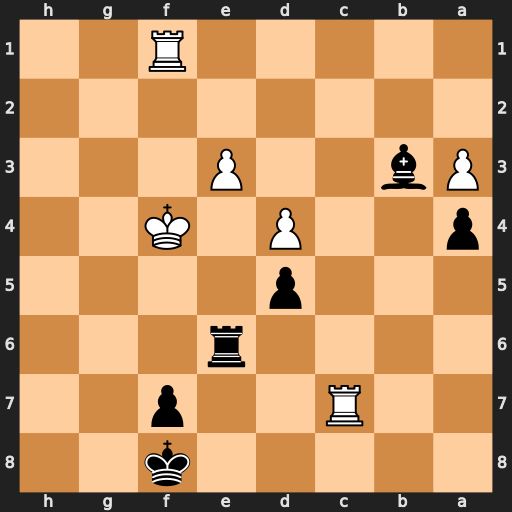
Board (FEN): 5k2/2R2p2/4r3/3p4/p2P1K2/Pb2P3/8/5R2
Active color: b
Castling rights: -
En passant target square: -
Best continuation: Rf6+ Ke5 Rxf1